Question: How can I enable a Node.js Intellisense in VS Code?
For instance, I am aware of a constant in Node.js '__dirname', but when I try to type '__dir' in VS Code I am not getting any suggestions, while I would expect to see the '__dirname' as a suggestion.

What can I do about it? Maybe I should install a plugin?
Here is the version of VS Code I am using:
'''
Version: 1.33.1 (user setup)
Commit: 51b0b28134d51361cf996d2f0a1c698247aeabd8
Date: 2019-04-11T08:27:14.102Z
Electron: 3.1.6
Chrome: 66.0.3359.181
Node.js: 10.2.0
V8: 6.6.346.32
OS: Windows_NT x64 10.0.17763
'''
Thank you.
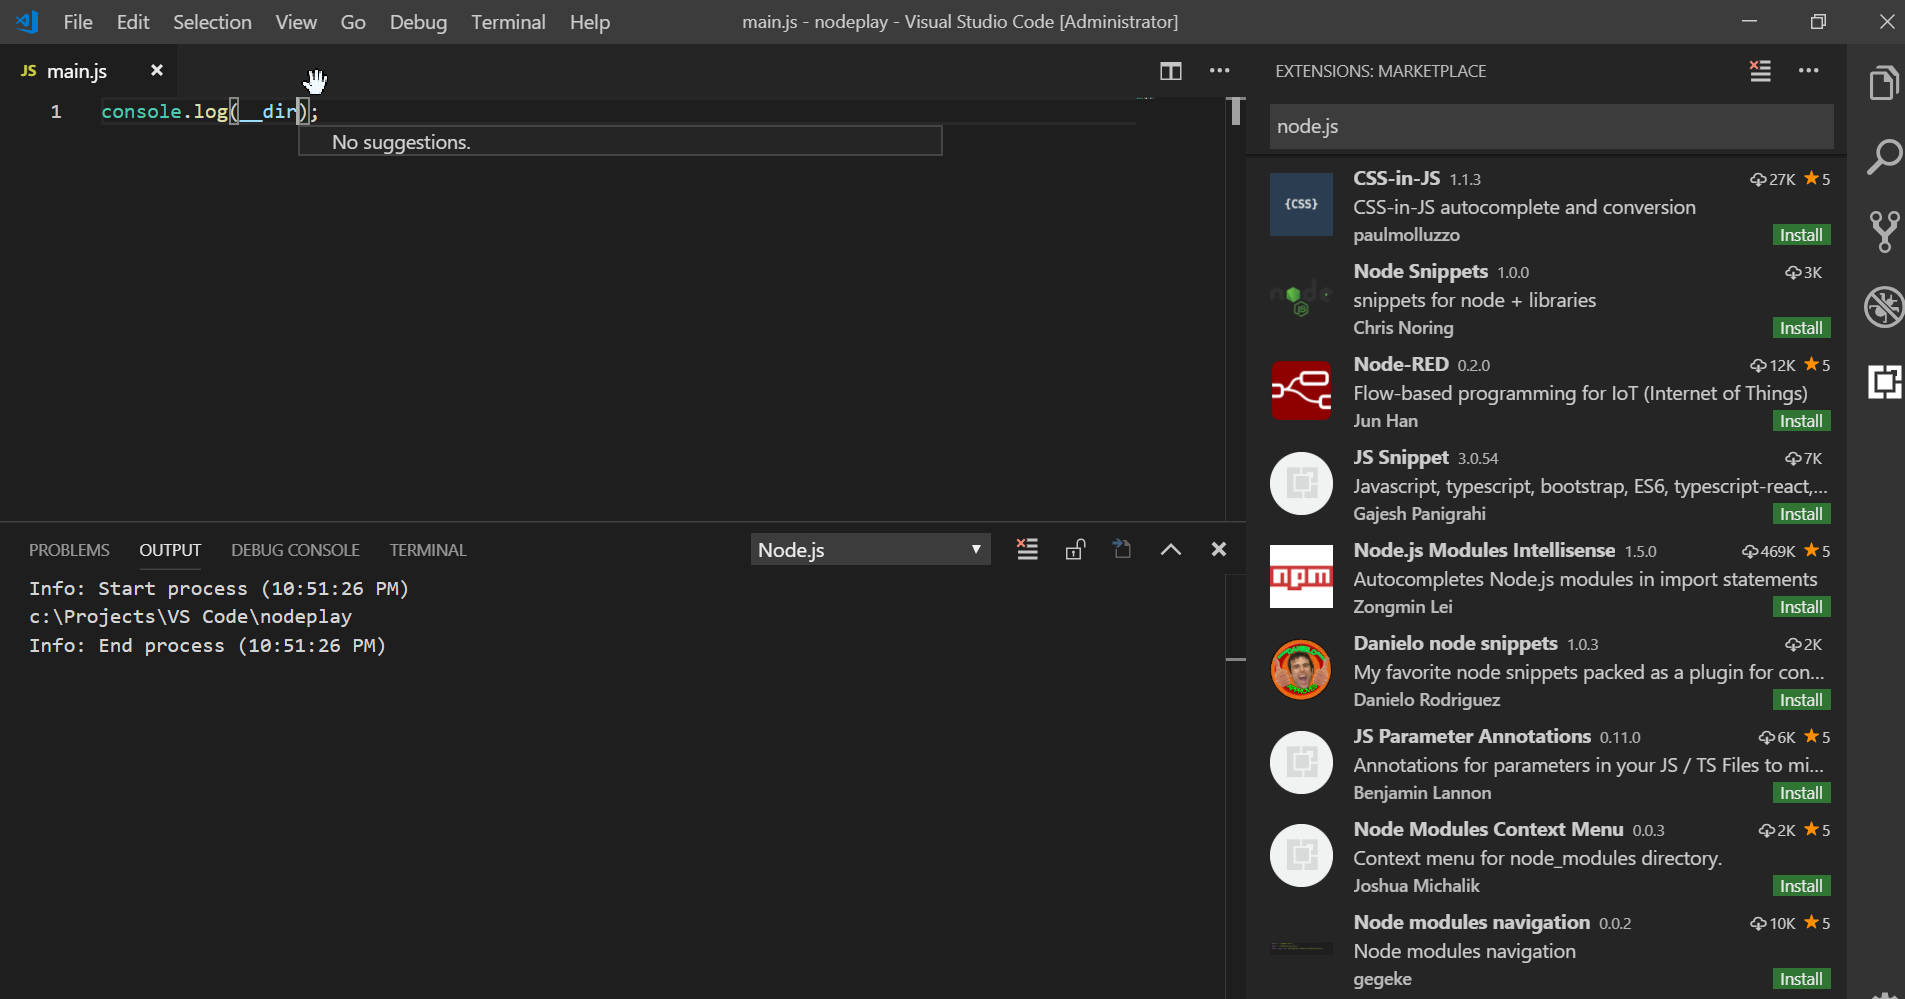
Answer: There was some time while a back that :
'''
npm install node;
'''
in the project root folder was enough for vscode (at least for my case) to give me intellisense for node . Now I need to do also that :
'''
npm install @types/node;
'''
again in the project folder .
<URL> .